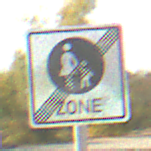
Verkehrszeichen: EndeFussgaengerzone
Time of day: MorningAfternoon
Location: Outdoor (RoadRail)
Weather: PartlyCloudy
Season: NotSpecified
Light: Natural